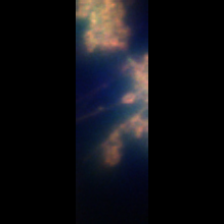
Taxon: Unknown_detritus
Group: Unknown